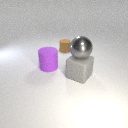
large gray metal sphere above large gray rubber cube